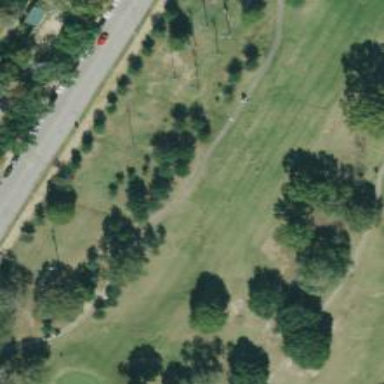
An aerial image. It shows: Golf fairway surrounded by grass.